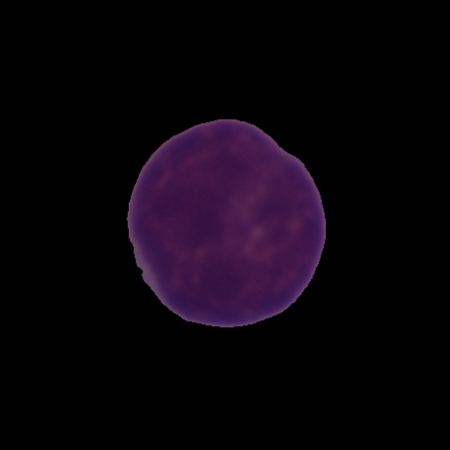
Label: cancer